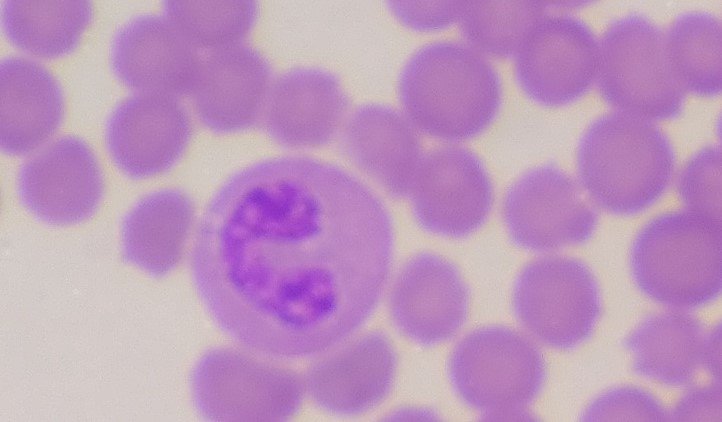
White blood cell type: Eosinophil